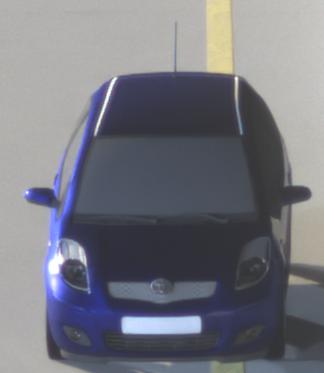
Make: Toyota
Model: Yaris 1.0
Detailed model: Yaris (XP13)
Model produced from: 2011/10
Model produced until: 2014/08
Doors: 3
Color: blue
Road condition: dry road
Daytime: night
Contrast: high contrast